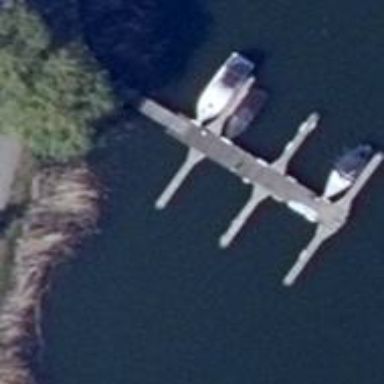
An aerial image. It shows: Man-made pier.